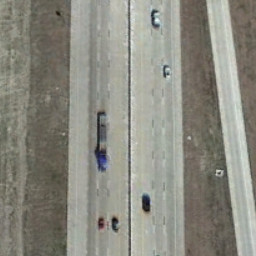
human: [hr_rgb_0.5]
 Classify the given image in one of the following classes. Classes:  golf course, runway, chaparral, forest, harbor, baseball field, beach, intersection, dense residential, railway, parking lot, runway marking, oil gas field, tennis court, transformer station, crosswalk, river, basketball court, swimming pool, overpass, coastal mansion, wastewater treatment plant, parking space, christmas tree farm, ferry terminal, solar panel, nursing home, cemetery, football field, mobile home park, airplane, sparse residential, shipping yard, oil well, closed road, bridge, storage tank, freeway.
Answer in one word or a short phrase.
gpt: freeway